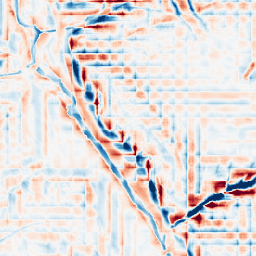
Category: wavelet
Decomposition family: wavelet_dwt
Decomposition parameters: wavelet: db2
level: 4
Upsampling method: regularized
Upsampling parameters: scale: 4
lambda_reg: 0.001
Upsampling scale: 4